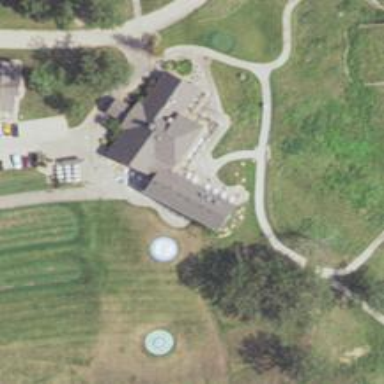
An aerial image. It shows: Well-maintained path used for golfing.